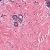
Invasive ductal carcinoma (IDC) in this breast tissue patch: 0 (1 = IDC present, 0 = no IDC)